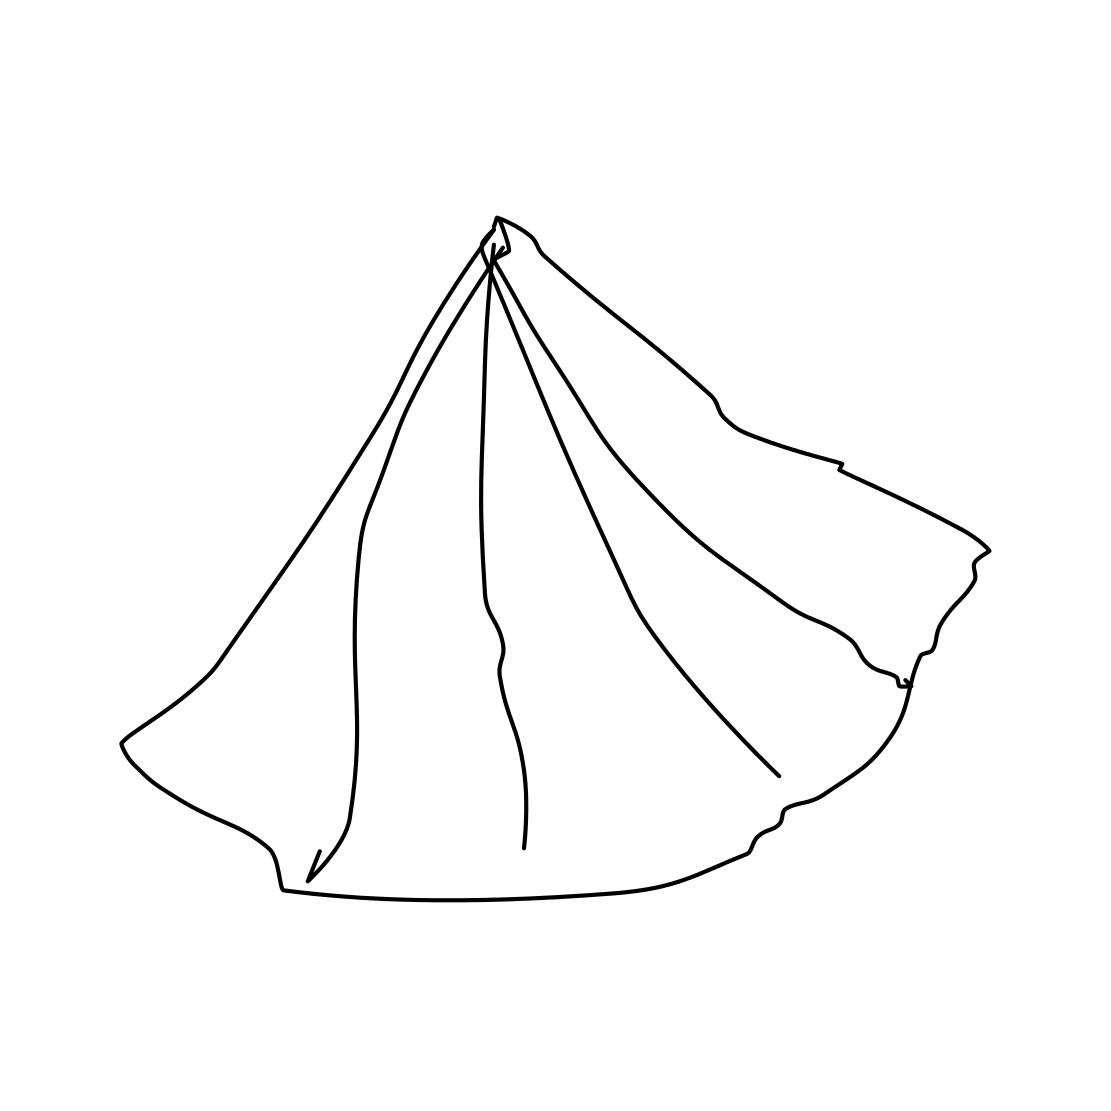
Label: diamond